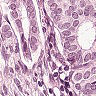
Metastatic tissue present: yes